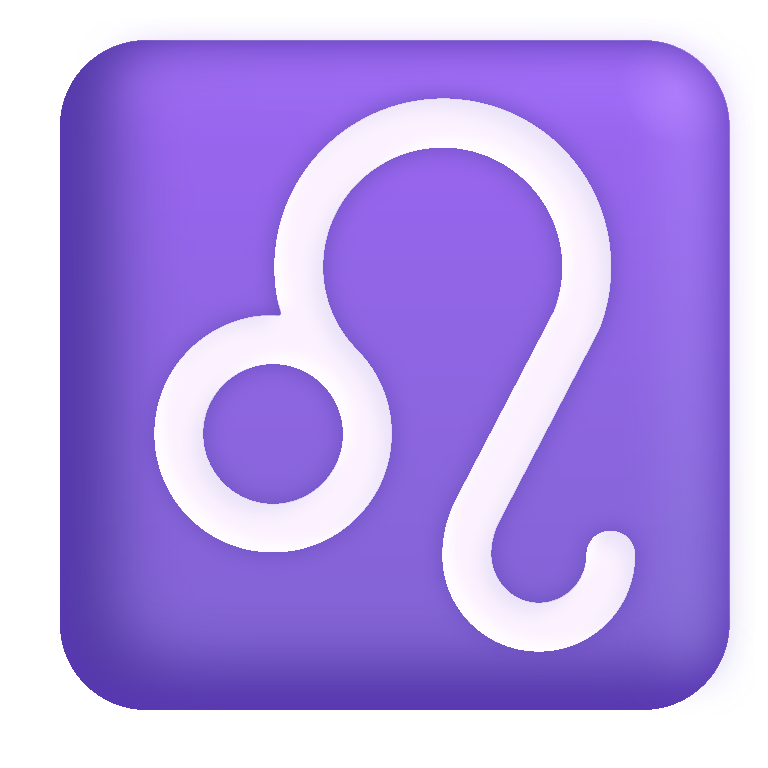
leo color